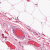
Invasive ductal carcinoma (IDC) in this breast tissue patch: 0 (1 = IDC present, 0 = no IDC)